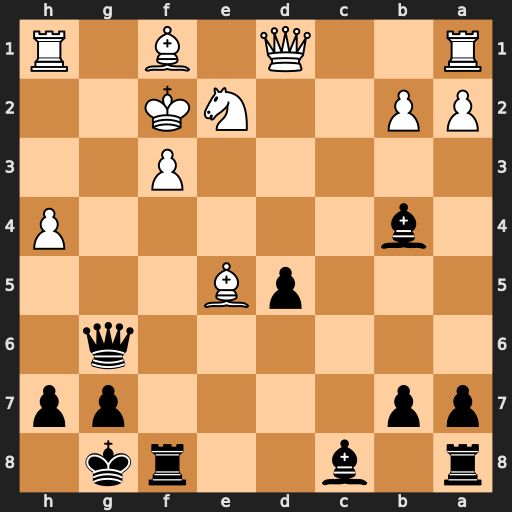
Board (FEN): r1b2rk1/pp4pp/6q1/3pB3/1b5P/5P2/PP2NK2/R2Q1B1R
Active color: b
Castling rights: -
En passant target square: -
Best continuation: Rxf3+ Kxf3 Bg4+ Kf2 Rf8+